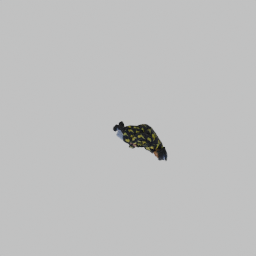
Label: people